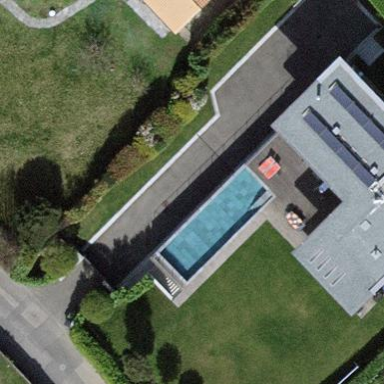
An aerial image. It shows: Outdoor swimming pool on leisure land.